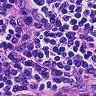
Metastatic tissue present: no